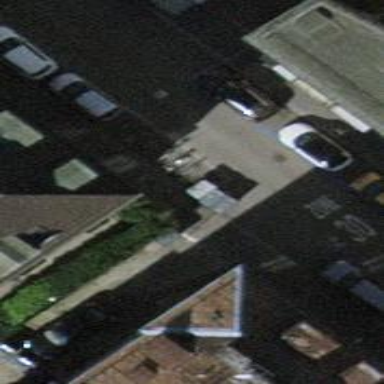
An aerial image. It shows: Bicycle parking area with stands available.